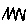
Label: zigzag